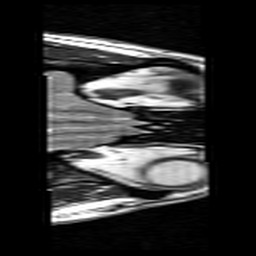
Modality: T2w
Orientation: axial
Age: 29
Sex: female
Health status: ill
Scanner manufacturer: siemens
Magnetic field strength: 3 T
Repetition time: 4.5 s
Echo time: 0.085 s